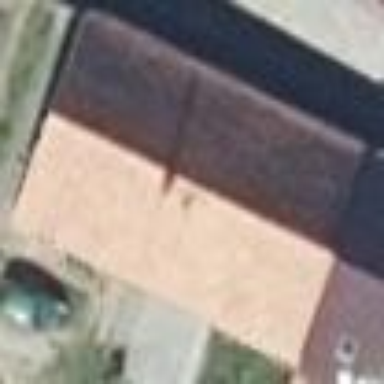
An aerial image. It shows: Building with gabled roof. The roof orientation is along the building.